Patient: sex M, age 57
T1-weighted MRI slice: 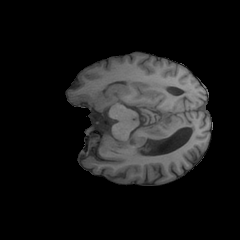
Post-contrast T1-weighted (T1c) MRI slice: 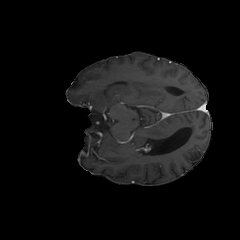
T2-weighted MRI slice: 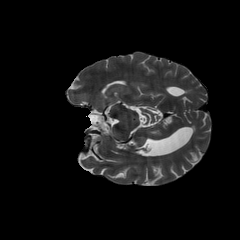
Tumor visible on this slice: no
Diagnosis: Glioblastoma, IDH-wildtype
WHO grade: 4